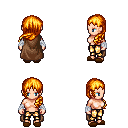
a pixel art fantasy rpg character, female body template, human, light skin, brown cape, gold greaves, light blonde left-swept hairstyle, white cloth bandages, brown slippers, four views (front, back, left, right), 2x2 character sprite sheet, small pixel art, hard edges, no anti-aliasing